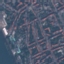
Land use / land cover: Residential